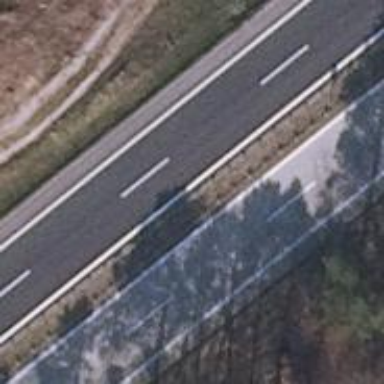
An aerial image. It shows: Asphalt motorway.